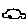
Label: car